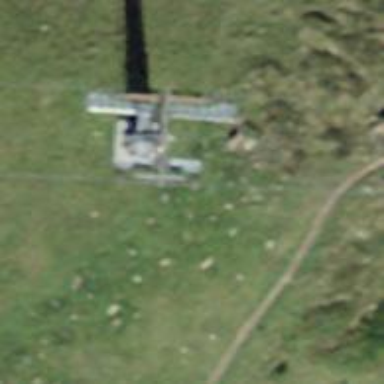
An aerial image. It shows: Pylon used for aerialway.